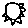
Label: sun